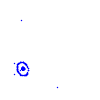
Particle: kaon